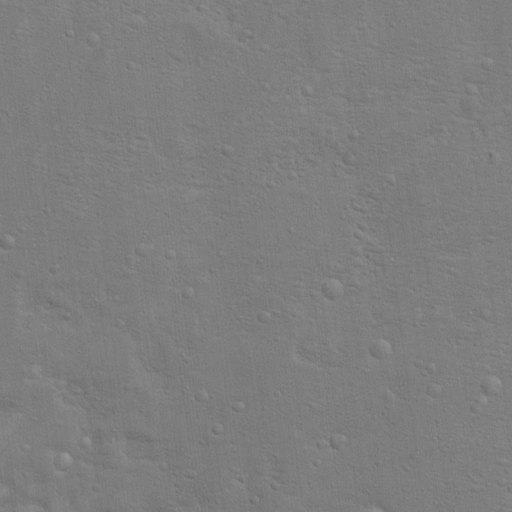
Classes present: Background